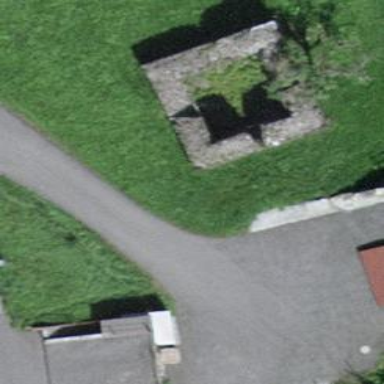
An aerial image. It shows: Historic castle building.